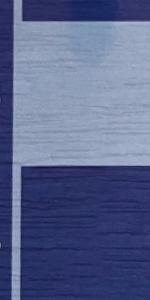
Label: Empty